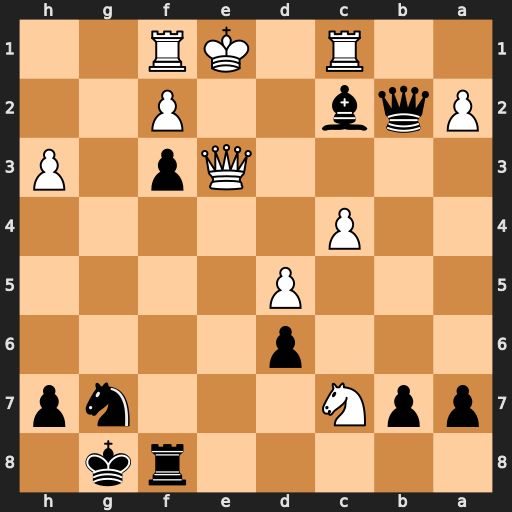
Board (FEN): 5rk1/ppN3np/3p4/3P4/2P5/4Qp1P/Pqb2P2/2R1KR2
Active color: b
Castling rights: -
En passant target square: -
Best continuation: Rf5 Kd2 Bb1+